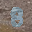
Label: 8